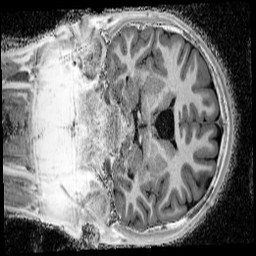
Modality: UNIT1_denoised
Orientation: coronal
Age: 13
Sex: male
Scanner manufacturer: siemens
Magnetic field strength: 3 T
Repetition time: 4 s
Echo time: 0.00299 s